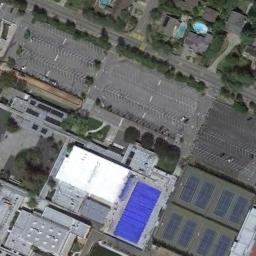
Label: tennis_court